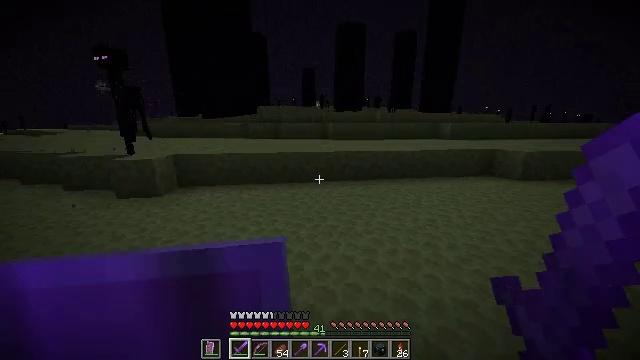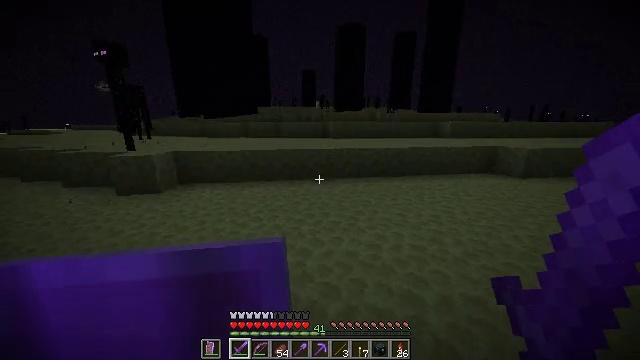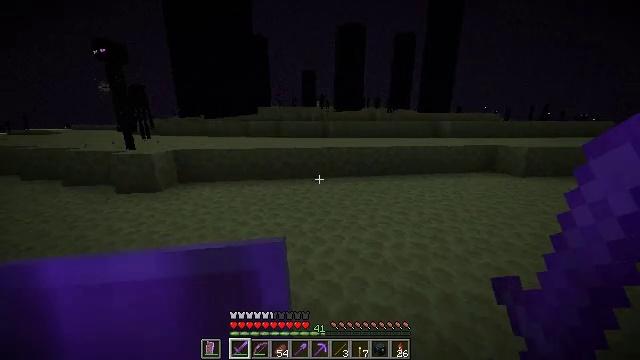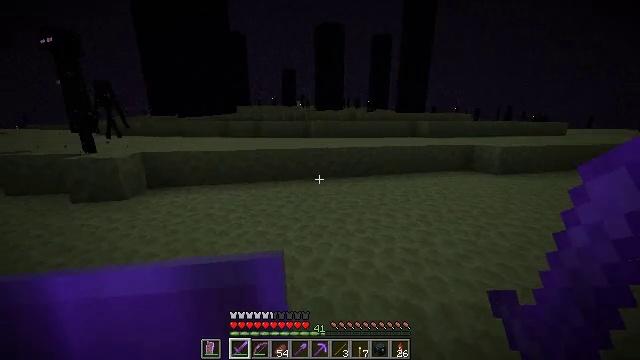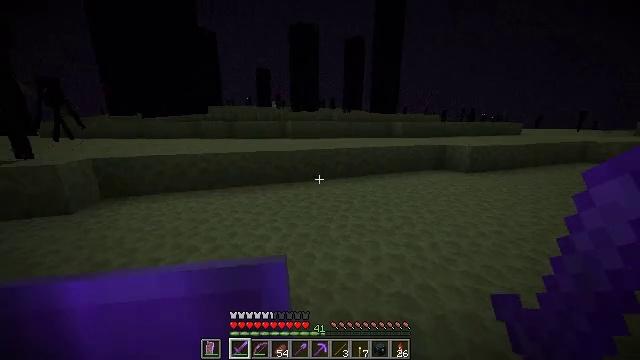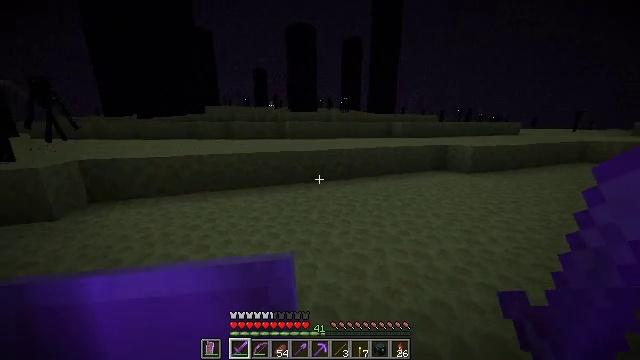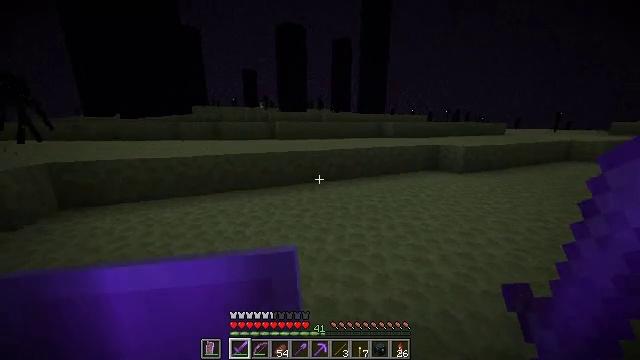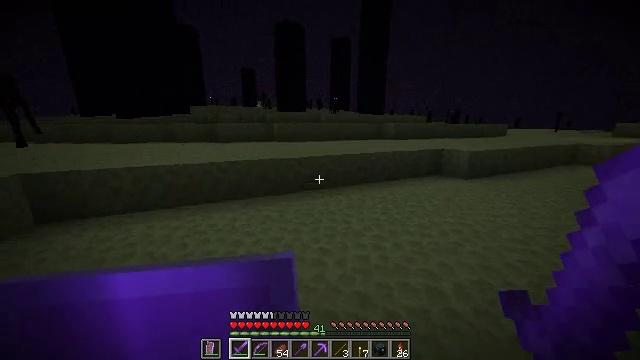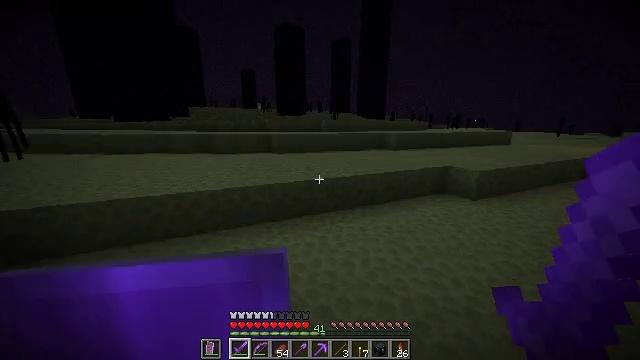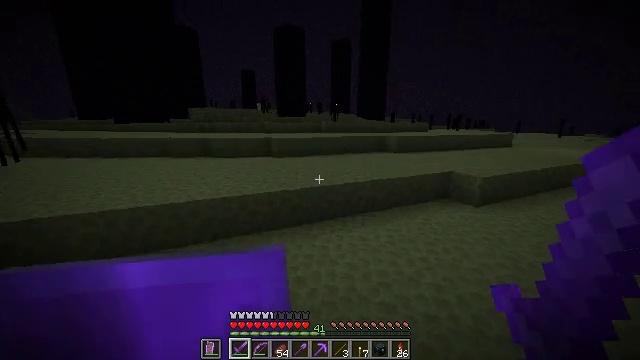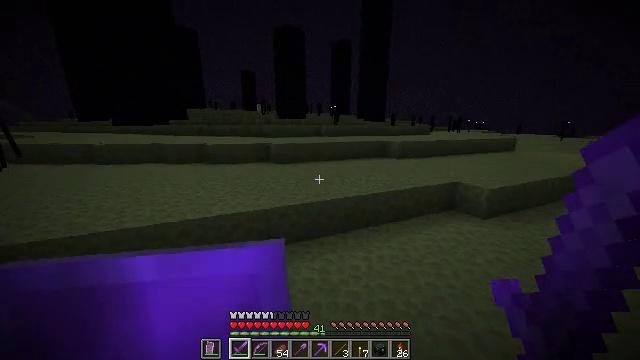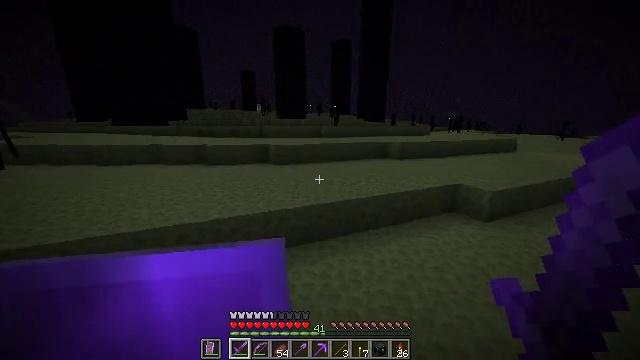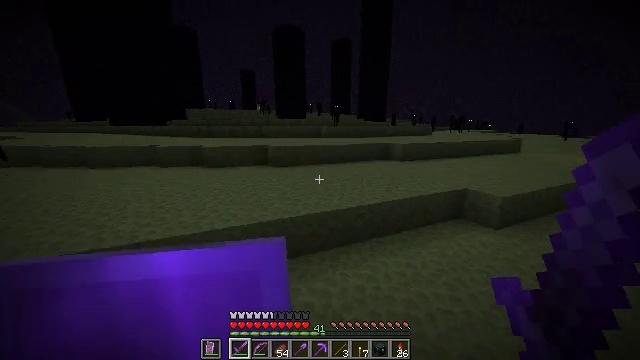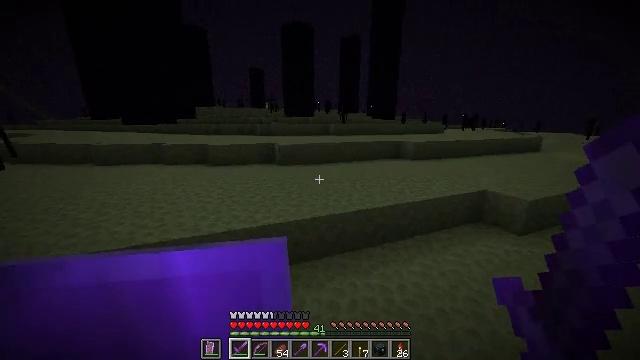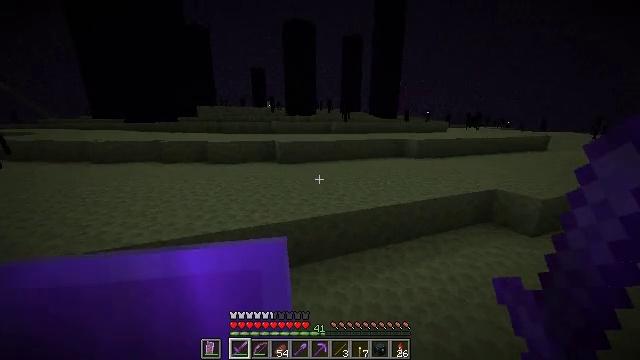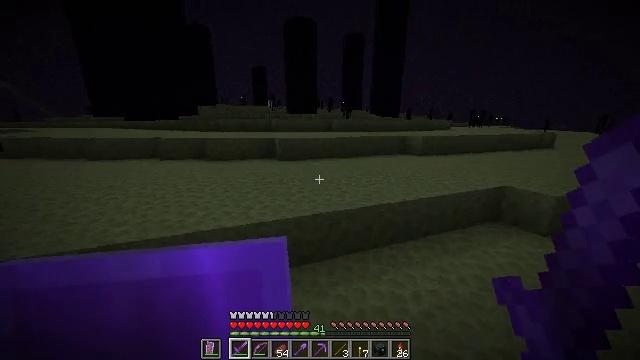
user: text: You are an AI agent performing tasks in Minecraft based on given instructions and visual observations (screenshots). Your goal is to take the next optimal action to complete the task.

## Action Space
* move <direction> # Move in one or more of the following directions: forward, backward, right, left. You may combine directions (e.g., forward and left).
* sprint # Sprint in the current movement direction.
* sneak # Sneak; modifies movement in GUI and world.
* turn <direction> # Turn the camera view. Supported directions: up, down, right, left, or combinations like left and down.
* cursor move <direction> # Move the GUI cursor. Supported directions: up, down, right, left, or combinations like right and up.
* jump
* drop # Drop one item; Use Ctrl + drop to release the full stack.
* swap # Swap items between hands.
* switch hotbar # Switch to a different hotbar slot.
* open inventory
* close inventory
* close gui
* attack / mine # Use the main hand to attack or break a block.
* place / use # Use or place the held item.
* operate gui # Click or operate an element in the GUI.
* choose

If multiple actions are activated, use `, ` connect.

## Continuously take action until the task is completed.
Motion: motion action
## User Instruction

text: Break the obsidian using a diamond or netherite pickaxe.
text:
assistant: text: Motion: move forward, sprint
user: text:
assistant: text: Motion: move forward, sprint
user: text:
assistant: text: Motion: move forward, sprint, turn right
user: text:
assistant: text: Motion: move forward, sprint, turn right
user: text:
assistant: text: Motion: move forward, sprint
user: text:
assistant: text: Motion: move forward, sprint, turn right
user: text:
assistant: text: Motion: move forward, sprint, jump
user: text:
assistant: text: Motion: move forward, sprint, jump
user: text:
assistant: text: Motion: move forward, sprint, jump
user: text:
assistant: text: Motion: move forward, sprint, jump
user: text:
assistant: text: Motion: move forward, sprint
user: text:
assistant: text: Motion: move forward, sprint
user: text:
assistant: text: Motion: move forward, sprint, turn left
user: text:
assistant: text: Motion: move forward, sprint
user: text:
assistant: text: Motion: move forward, sprint
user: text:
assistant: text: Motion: move forward, sprint
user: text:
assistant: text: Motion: move forward, sprint
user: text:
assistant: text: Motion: move forward, sprint, turn left and down
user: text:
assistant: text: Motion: move forward, sprint, turn down
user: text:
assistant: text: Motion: move forward, sprint, turn down
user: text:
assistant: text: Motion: move forward, sprint, jump
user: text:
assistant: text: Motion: move forward, sprint, jump
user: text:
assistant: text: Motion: move forward, sprint, jump
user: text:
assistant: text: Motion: move forward, sprint, jump
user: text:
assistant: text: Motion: move forward, sprint, jump
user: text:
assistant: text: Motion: move forward, sprint
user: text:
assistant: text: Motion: move forward, sprint
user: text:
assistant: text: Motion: move forward, sprint
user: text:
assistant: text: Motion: move forward, sprint
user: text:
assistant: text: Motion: move forward, sprint, turn left